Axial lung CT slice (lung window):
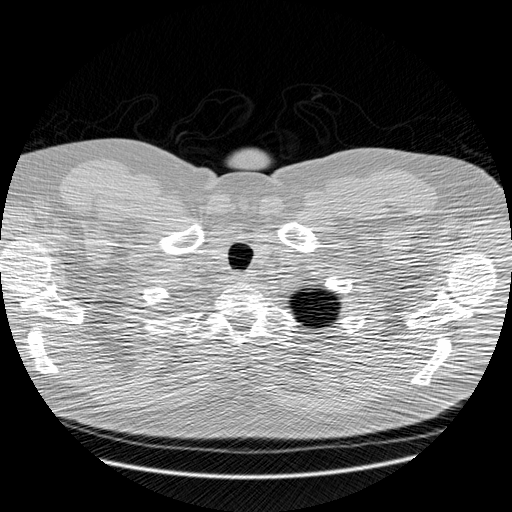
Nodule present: no